Interaction volume radius: 5 \u00c5
Interaction volume height: 45 \u00c5
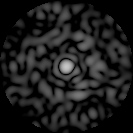
Disorder parameter: 0.8313